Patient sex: F
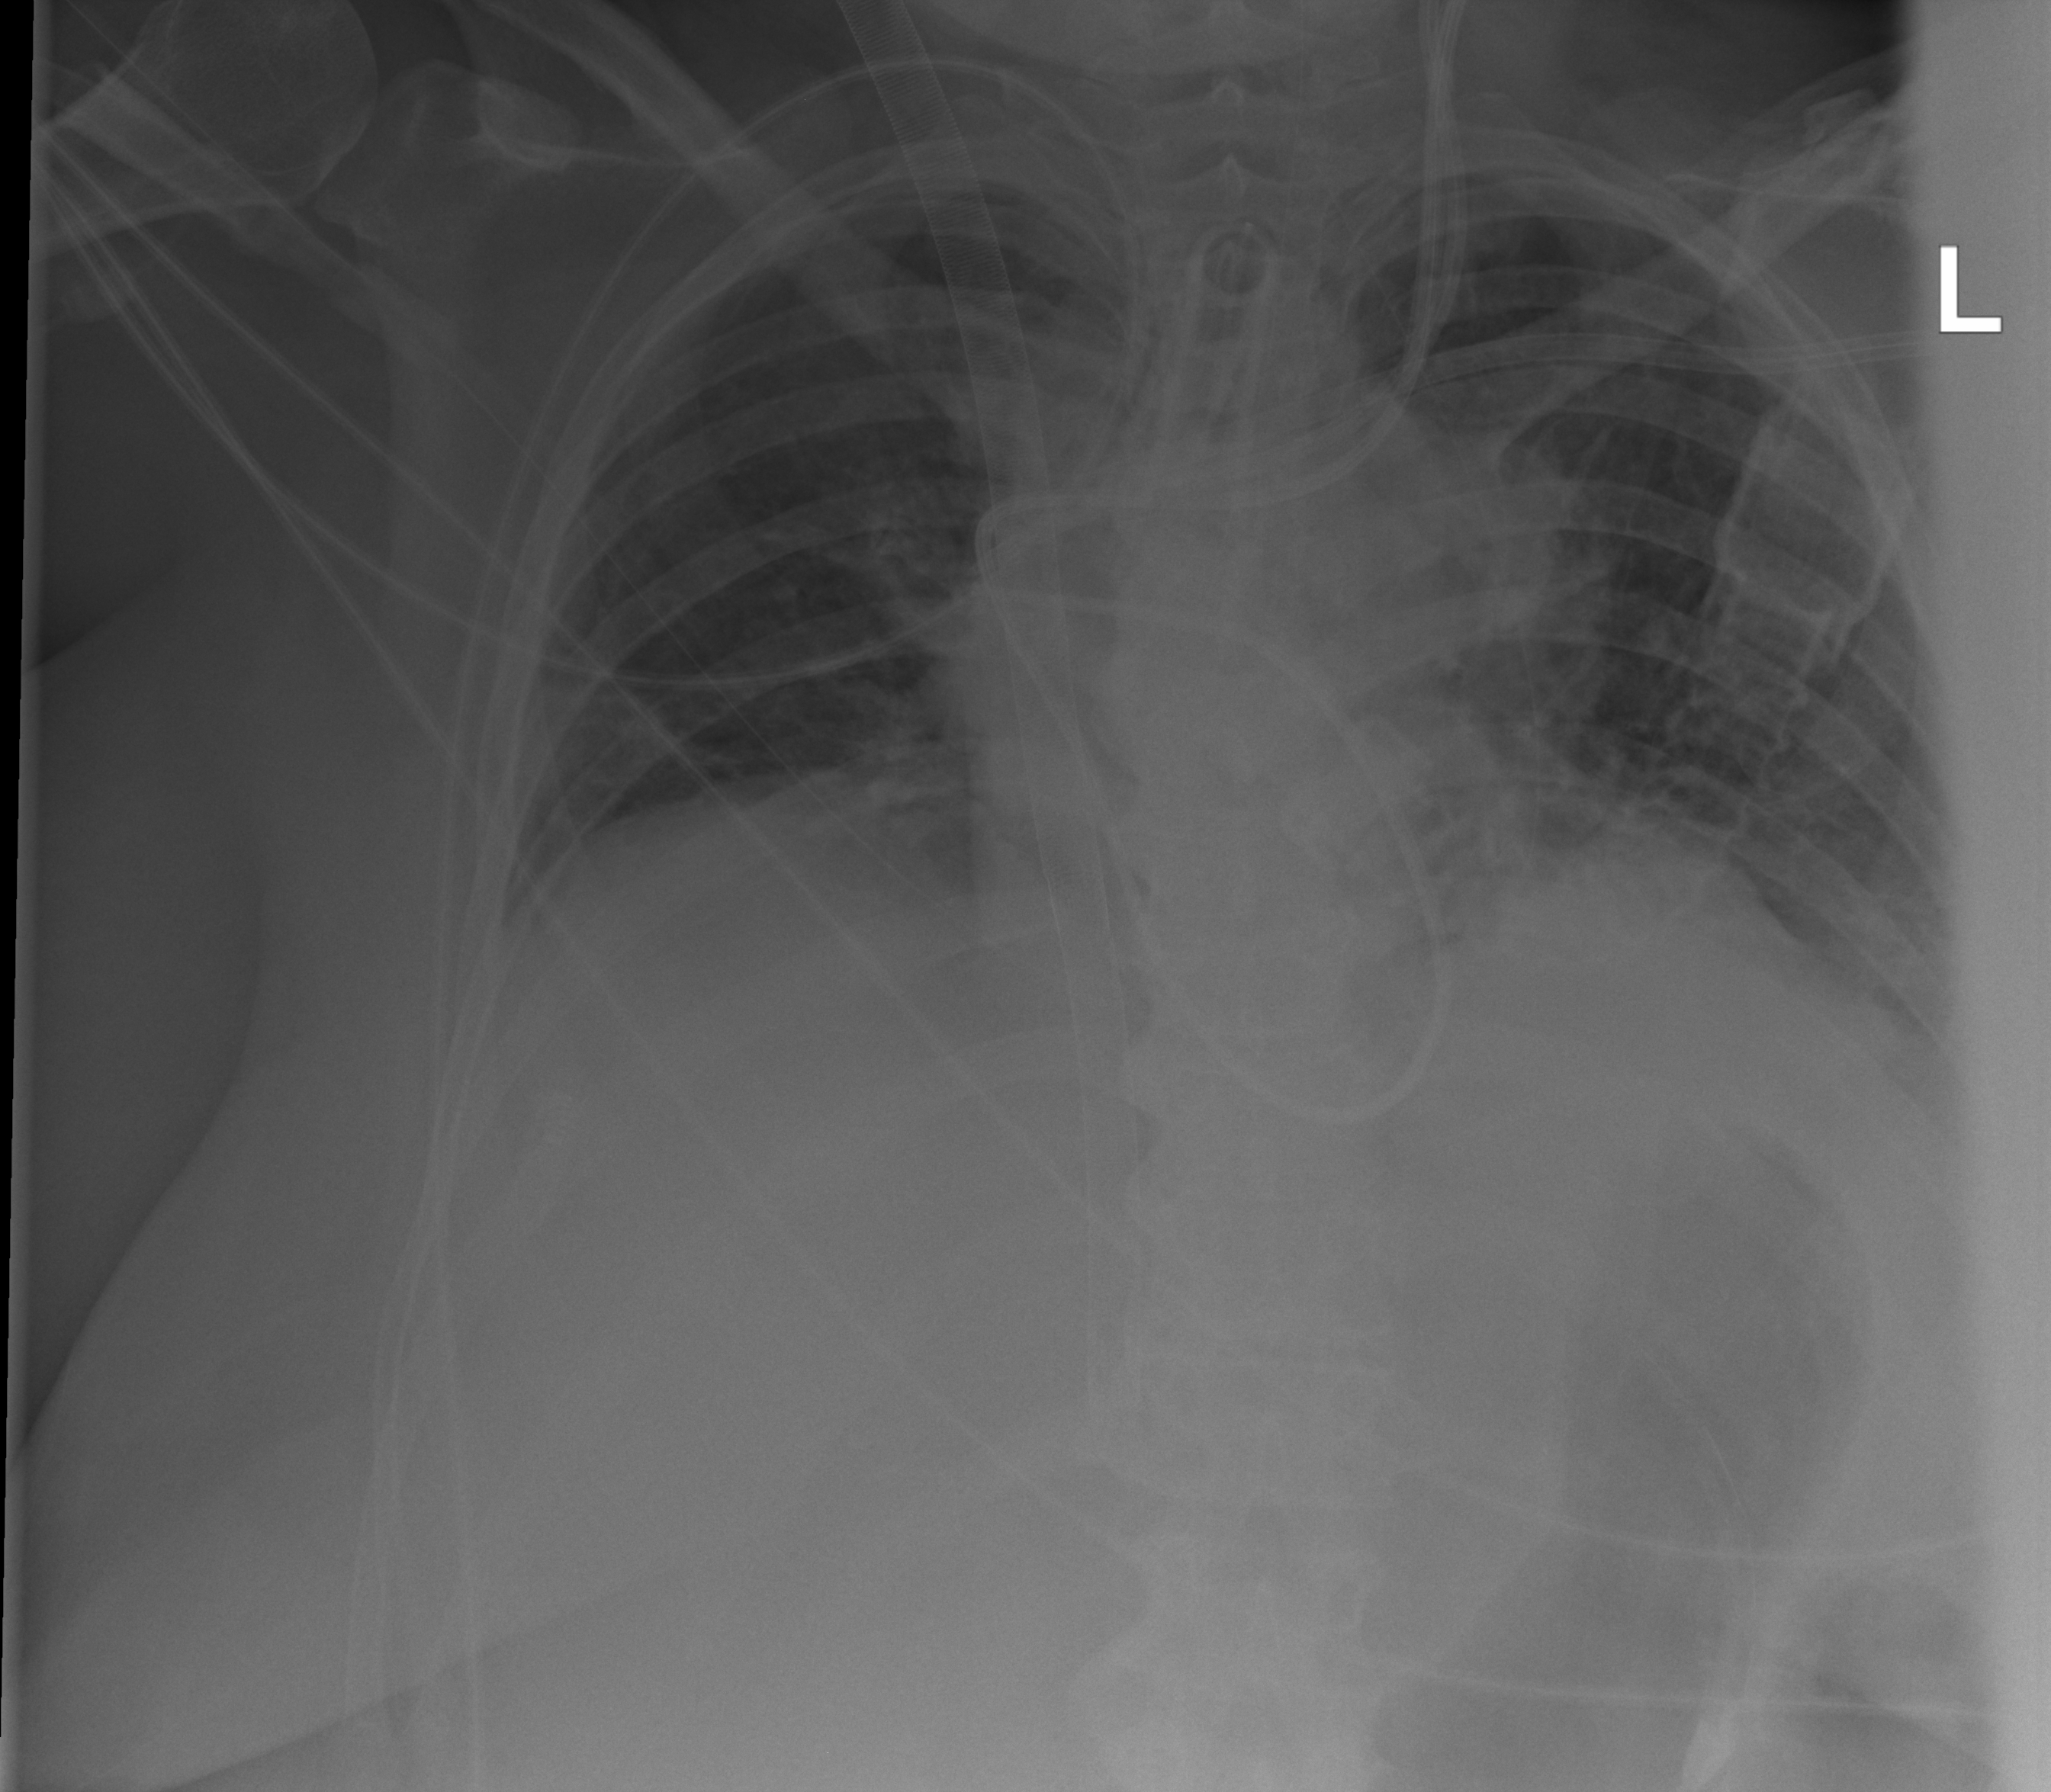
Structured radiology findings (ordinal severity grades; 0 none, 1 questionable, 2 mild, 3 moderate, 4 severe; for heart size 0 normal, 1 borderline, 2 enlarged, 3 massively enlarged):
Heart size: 2
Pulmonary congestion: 1
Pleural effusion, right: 0
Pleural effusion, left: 0
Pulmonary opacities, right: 0
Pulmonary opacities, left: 2
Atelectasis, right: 2
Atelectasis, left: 2